Question: I'm starting a newsstand application and first I'm testing all the framework to see who everything works. I already downloaded an issue triggered by a notification when in foreground. but I don't know how to download in background, or at least I'm missing something... Here is the stuff I added to plist:

The app is targeted for IOS 5... here is my code... of course I also implemented the three URLConection methods of 'NKAssetDownload'
'''
- (BOOL)application:(UIApplication *)application didFinishLaunchingWithOptions:(NSDictionary *)launchOptions
{
if ([launchOptions objectForKey:UIApplicationLaunchOptionsNewsstandDownloadsKey] || [launchOptions objectForKey:UIApplicationLaunchOptionsRemoteNotificationKey]) {
NKLibrary *nkLib = [NKLibrary sharedLibrary];
for(NKAssetDownload *asset in [nkLib downloadingAssets]) {
[asset downloadWithDelegate:self];
}
}else{
[[UIApplication sharedApplication] registerForRemoteNotificationTypes:(UIRemoteNotificationTypeBadge |
UIRemoteNotificationTypeSound |
UIRemoteNotificationTypeAlert |
UIRemoteNotificationTypeNewsstandContentAvailability
)];
}
[[NSUserDefaults standardUserDefaults]setBool: YES forKey:@"NKDontThrottleNewsstandContentNotifications"];
[[NSUserDefaults standardUserDefaults] synchronize];
return YES;
}
-(void)application:(UIApplication *)application didReceiveRemoteNotification:(NSDictionary *)userInfo{
NSLog(@"didReceiveRemoteNotification");
if (userInfo) {
NKIssue *issue4 = [[NKLibrary sharedLibrary] issueWithName:@"01_Primera"];
if (!issue4) {
issue4= [[NKLibrary sharedLibrary] addIssueWithName:@"01_Primera" date:[NSDate date]];
}
if([issue4 status]==NKIssueContentStatusNone) {
NSURL *downloadURL = [NSURL URLWithString:@"http://www.viggiosoft.com/media/data/blog/newsstand/magazine-4.pdf"];
NSURLRequest *req = [NSURLRequest requestWithURL:downloadURL];
NKAssetDownload *assetDownload = [issue4 addAssetWithRequest:req];
[assetDownload downloadWithDelegate:self];
}
}
'''
}
What am I missing, and also do I have extra unnecessary code? please help.
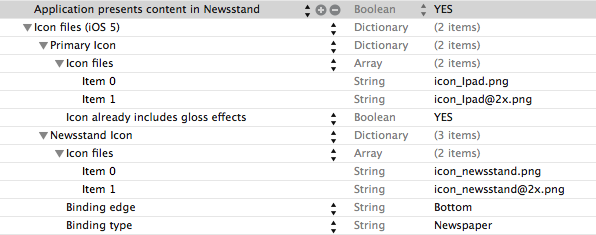
Answer: - If you are testing waking up the app (after swiping it away) with a notification with content-available:1 on iOS7, it has a bug: <URL>.
It should work on iOS 5-6, if you have a device to test that hasn't been updated.- You also need a key in the Info.plist: <URL>- Finally in your code I think you should change a bit in your didFinishLaunchingWithOptions:'''
if ([launchOptions objectForKey:UIApplicationLaunchOptionsNewsstandDownloadsKey] || [launchOptions objectForKey:UIApplicationLaunchOptionsRemoteNotificationKey]) {
[self handleNotification:launchOptions];
}
//...other code...
//This code can be the same as with didReceiveRemoveNotification
-(void) handleNotification:(NSDictionary*)userInfo{
//check userInfo for "content-available" key
//if there is content-available:1 check for an issue_id/content_id in the rest of the notification payload (userInfo), and download the issue
}
'''